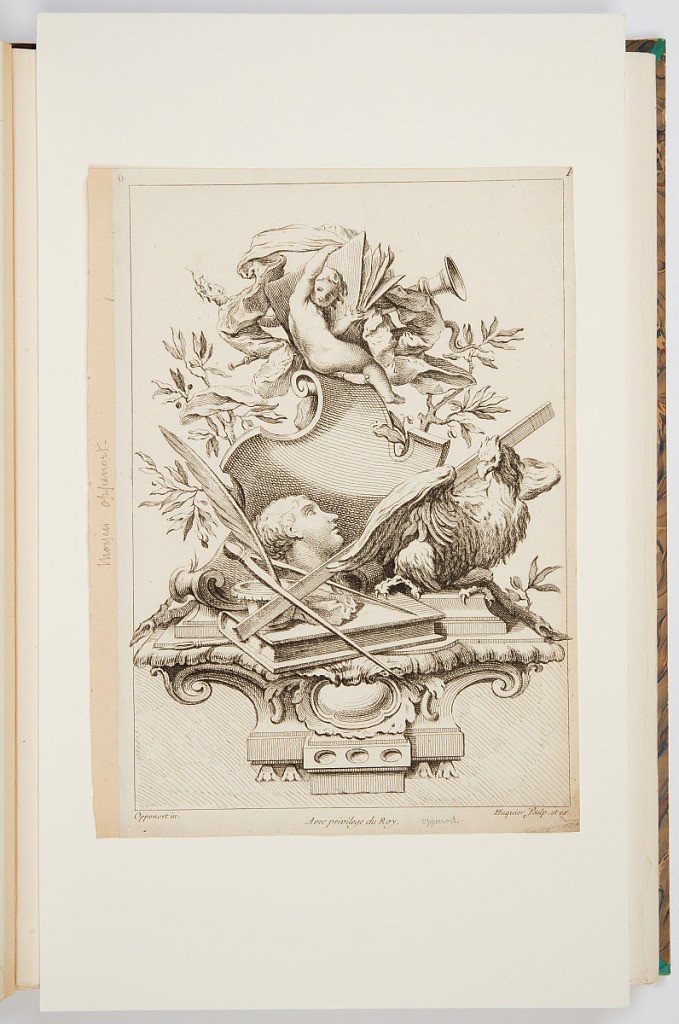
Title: Design for a Cartouche
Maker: Gilles-Marie Oppenord, French, 1672–1742
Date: ca. 1900
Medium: Photomechanical print
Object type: Bound print
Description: Design for a cartouche with a variety of motifs on a bracket: a cartouche, a book, a bust, a rooster, a quill, a compass, branches, and a putto. The plate is signed and numbered.